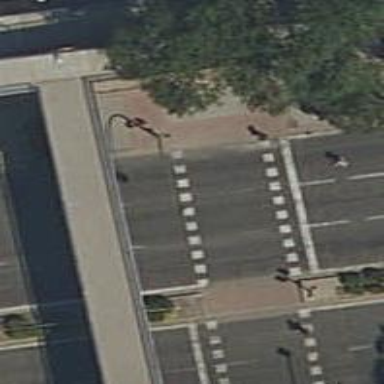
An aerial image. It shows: Crossing with traffic signals.